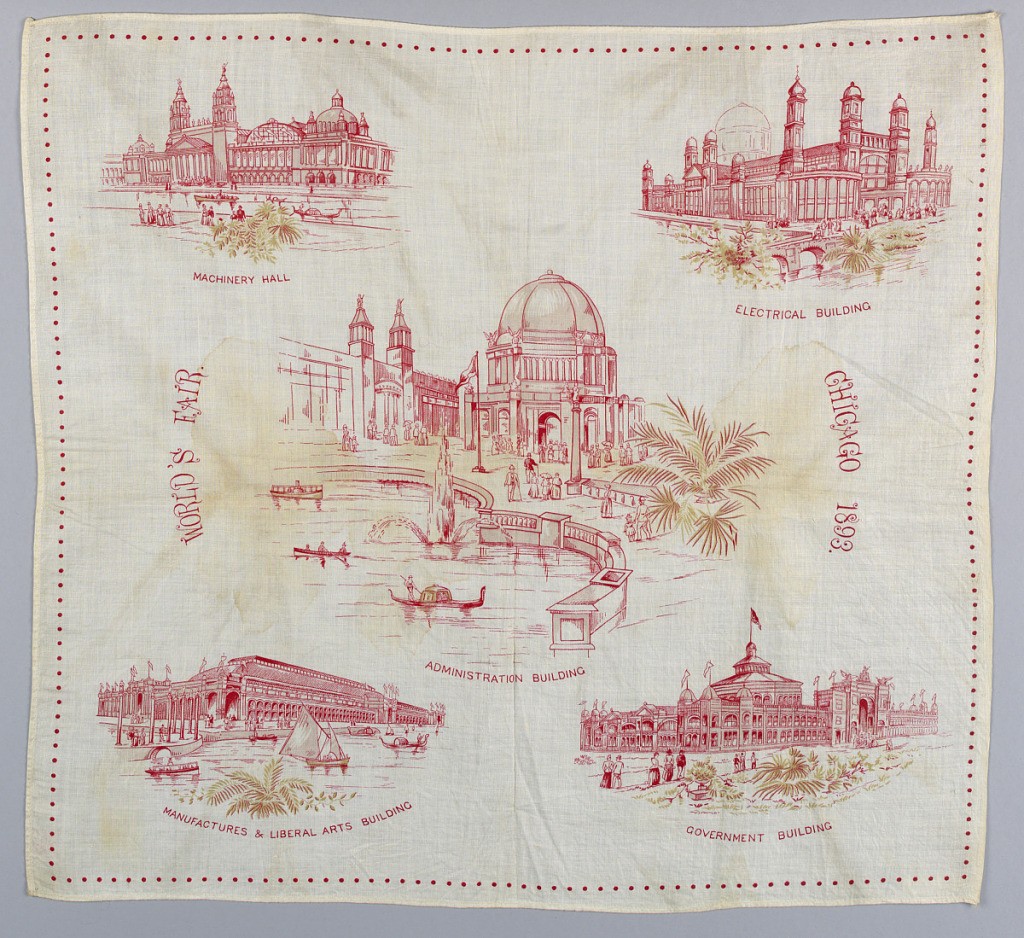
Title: World's Fair Chicago 1893
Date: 1893
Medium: Technique: roller printed on plain weave foundation
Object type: Handkerchief
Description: Five buildings at the 1893 World's Fair in Chicago, Illinois. Red, green and grey.